Interaction volume radius: 10 \u00c5
Interaction volume height: 20 \u00c5
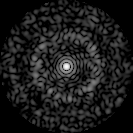
Disorder parameter: 0.8353